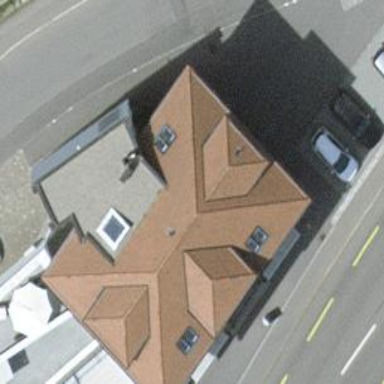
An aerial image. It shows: Building.